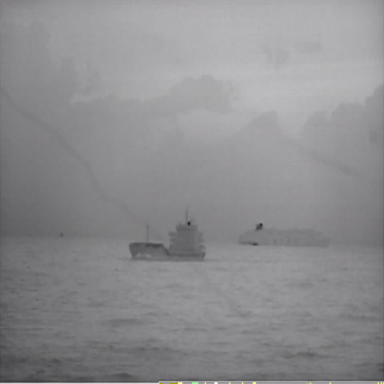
There is a liner in the infrared image.